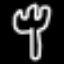
Label: fork